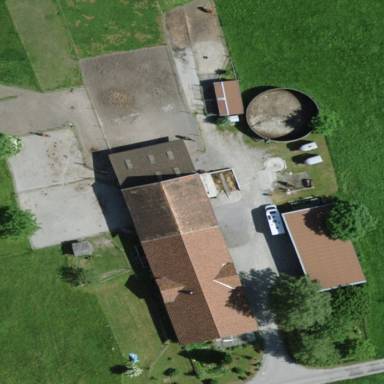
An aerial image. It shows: Farmyard area.